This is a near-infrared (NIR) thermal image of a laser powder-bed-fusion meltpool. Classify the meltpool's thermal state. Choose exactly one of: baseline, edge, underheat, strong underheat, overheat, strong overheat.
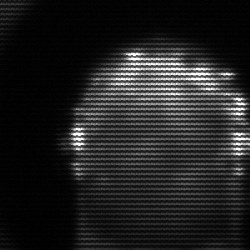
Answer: baseline